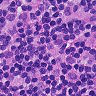
Metastatic tissue present: no